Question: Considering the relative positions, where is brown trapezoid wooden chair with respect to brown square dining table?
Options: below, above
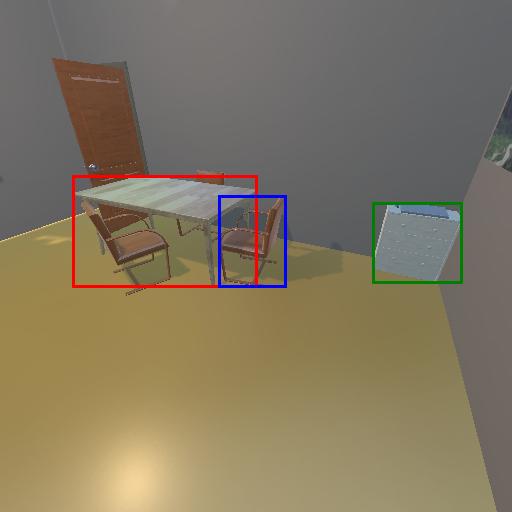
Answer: below